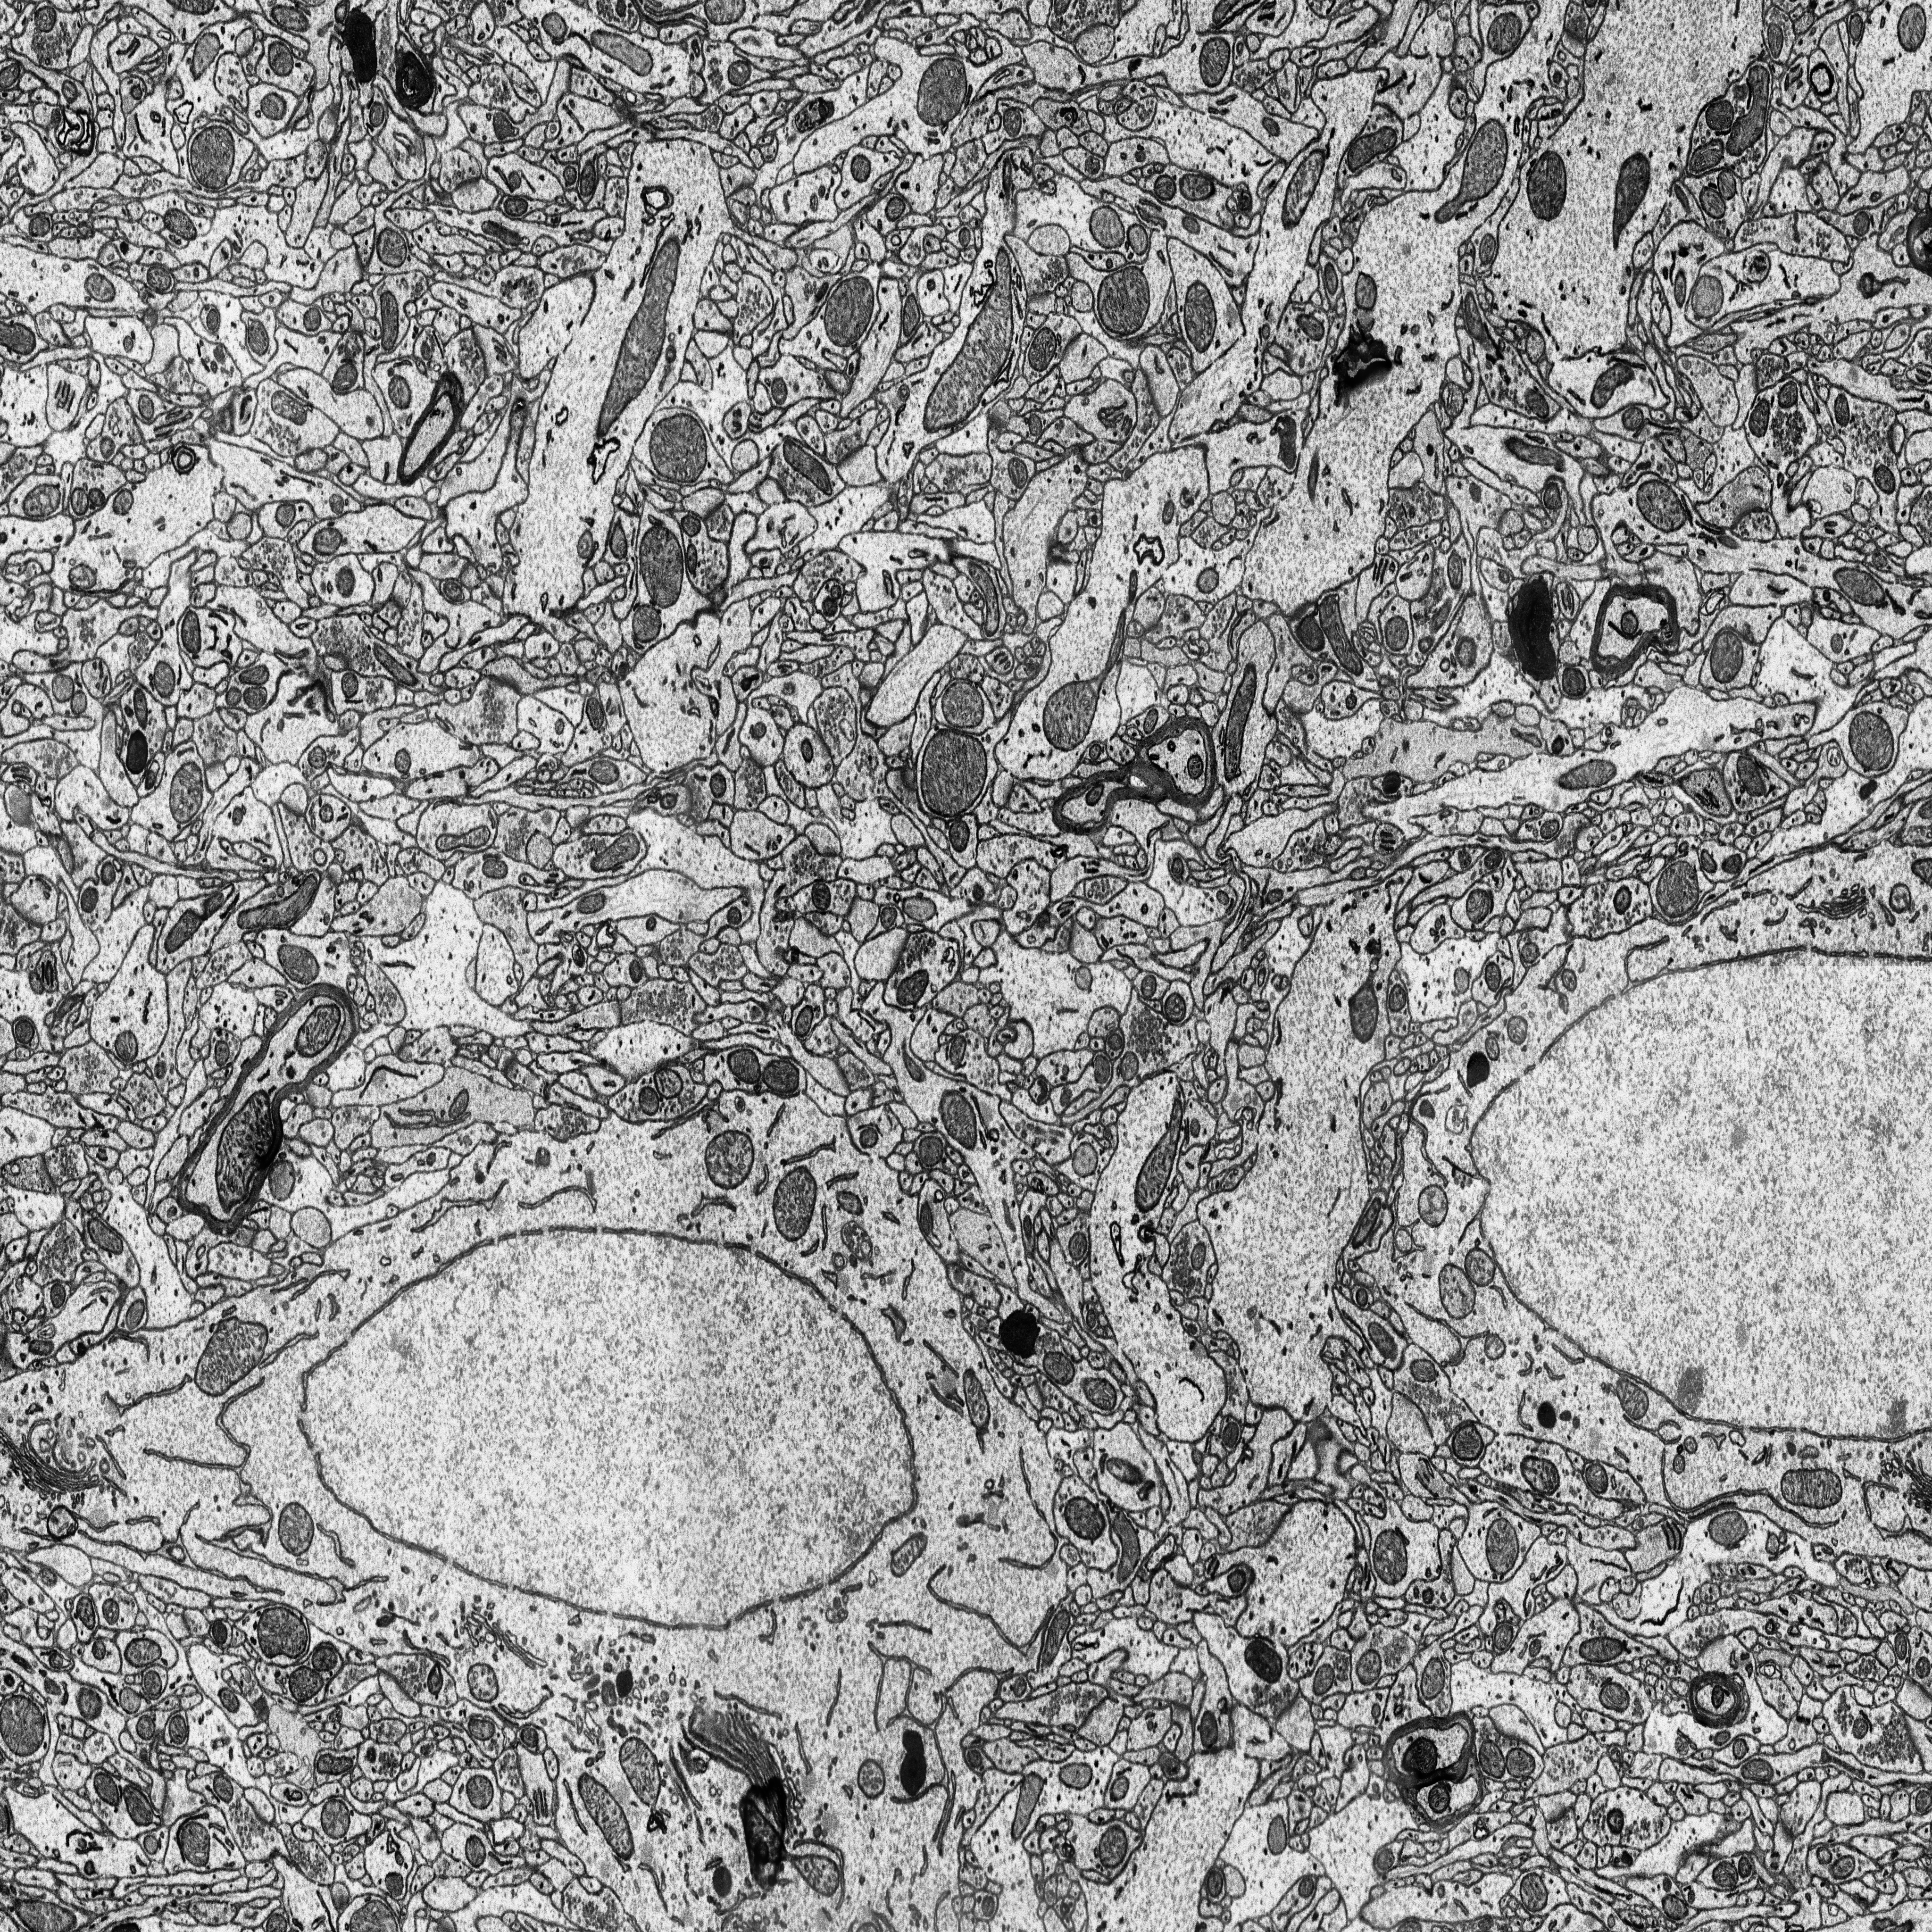
Electron microscopy slice of rat cortex tissue
Slice depth (z): 233
Mitochondria instances in slice: 387